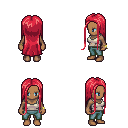
a pixel art fantasy rpg character, female body template, human, dark skin, white pirate shirt, teal pants, ruby red extra-long hairstyle, bracelets, four views (front, back, left, right), 2x2 character sprite sheet, small pixel art, hard edges, no anti-aliasing